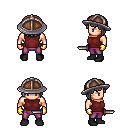
a pixel art fantasy rpg character, male body template, human, light skin, maroon sleeveless shirt, magenta pants, gray pageboy hairstyle, chain helm, gold gloves, black shoes, dagger, four views (front, back, left, right), 2x2 character sprite sheet, small pixel art, hard edges, no anti-aliasing